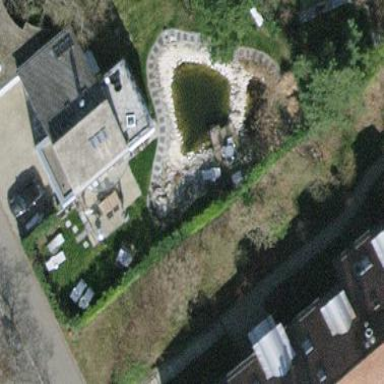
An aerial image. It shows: Pond with natural water.